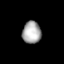
Tissue: skin
Cell type: Epithelial cells
Senescence score: 0.2791
Nuclear area (px): 405
Mean DAPI intensity: 169.61